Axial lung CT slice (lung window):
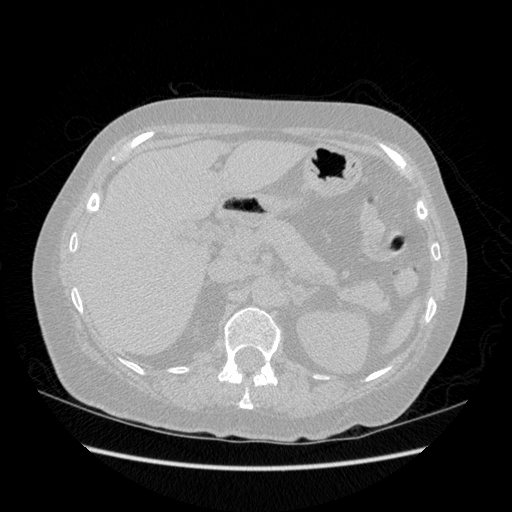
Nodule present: no